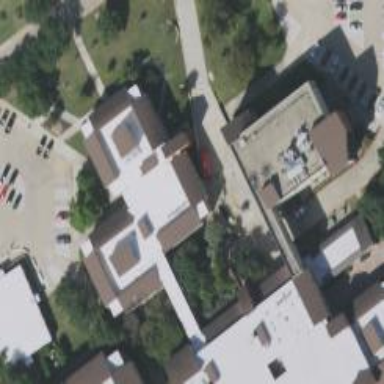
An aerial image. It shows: University building.